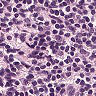
Metastatic tissue present: no